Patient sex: F
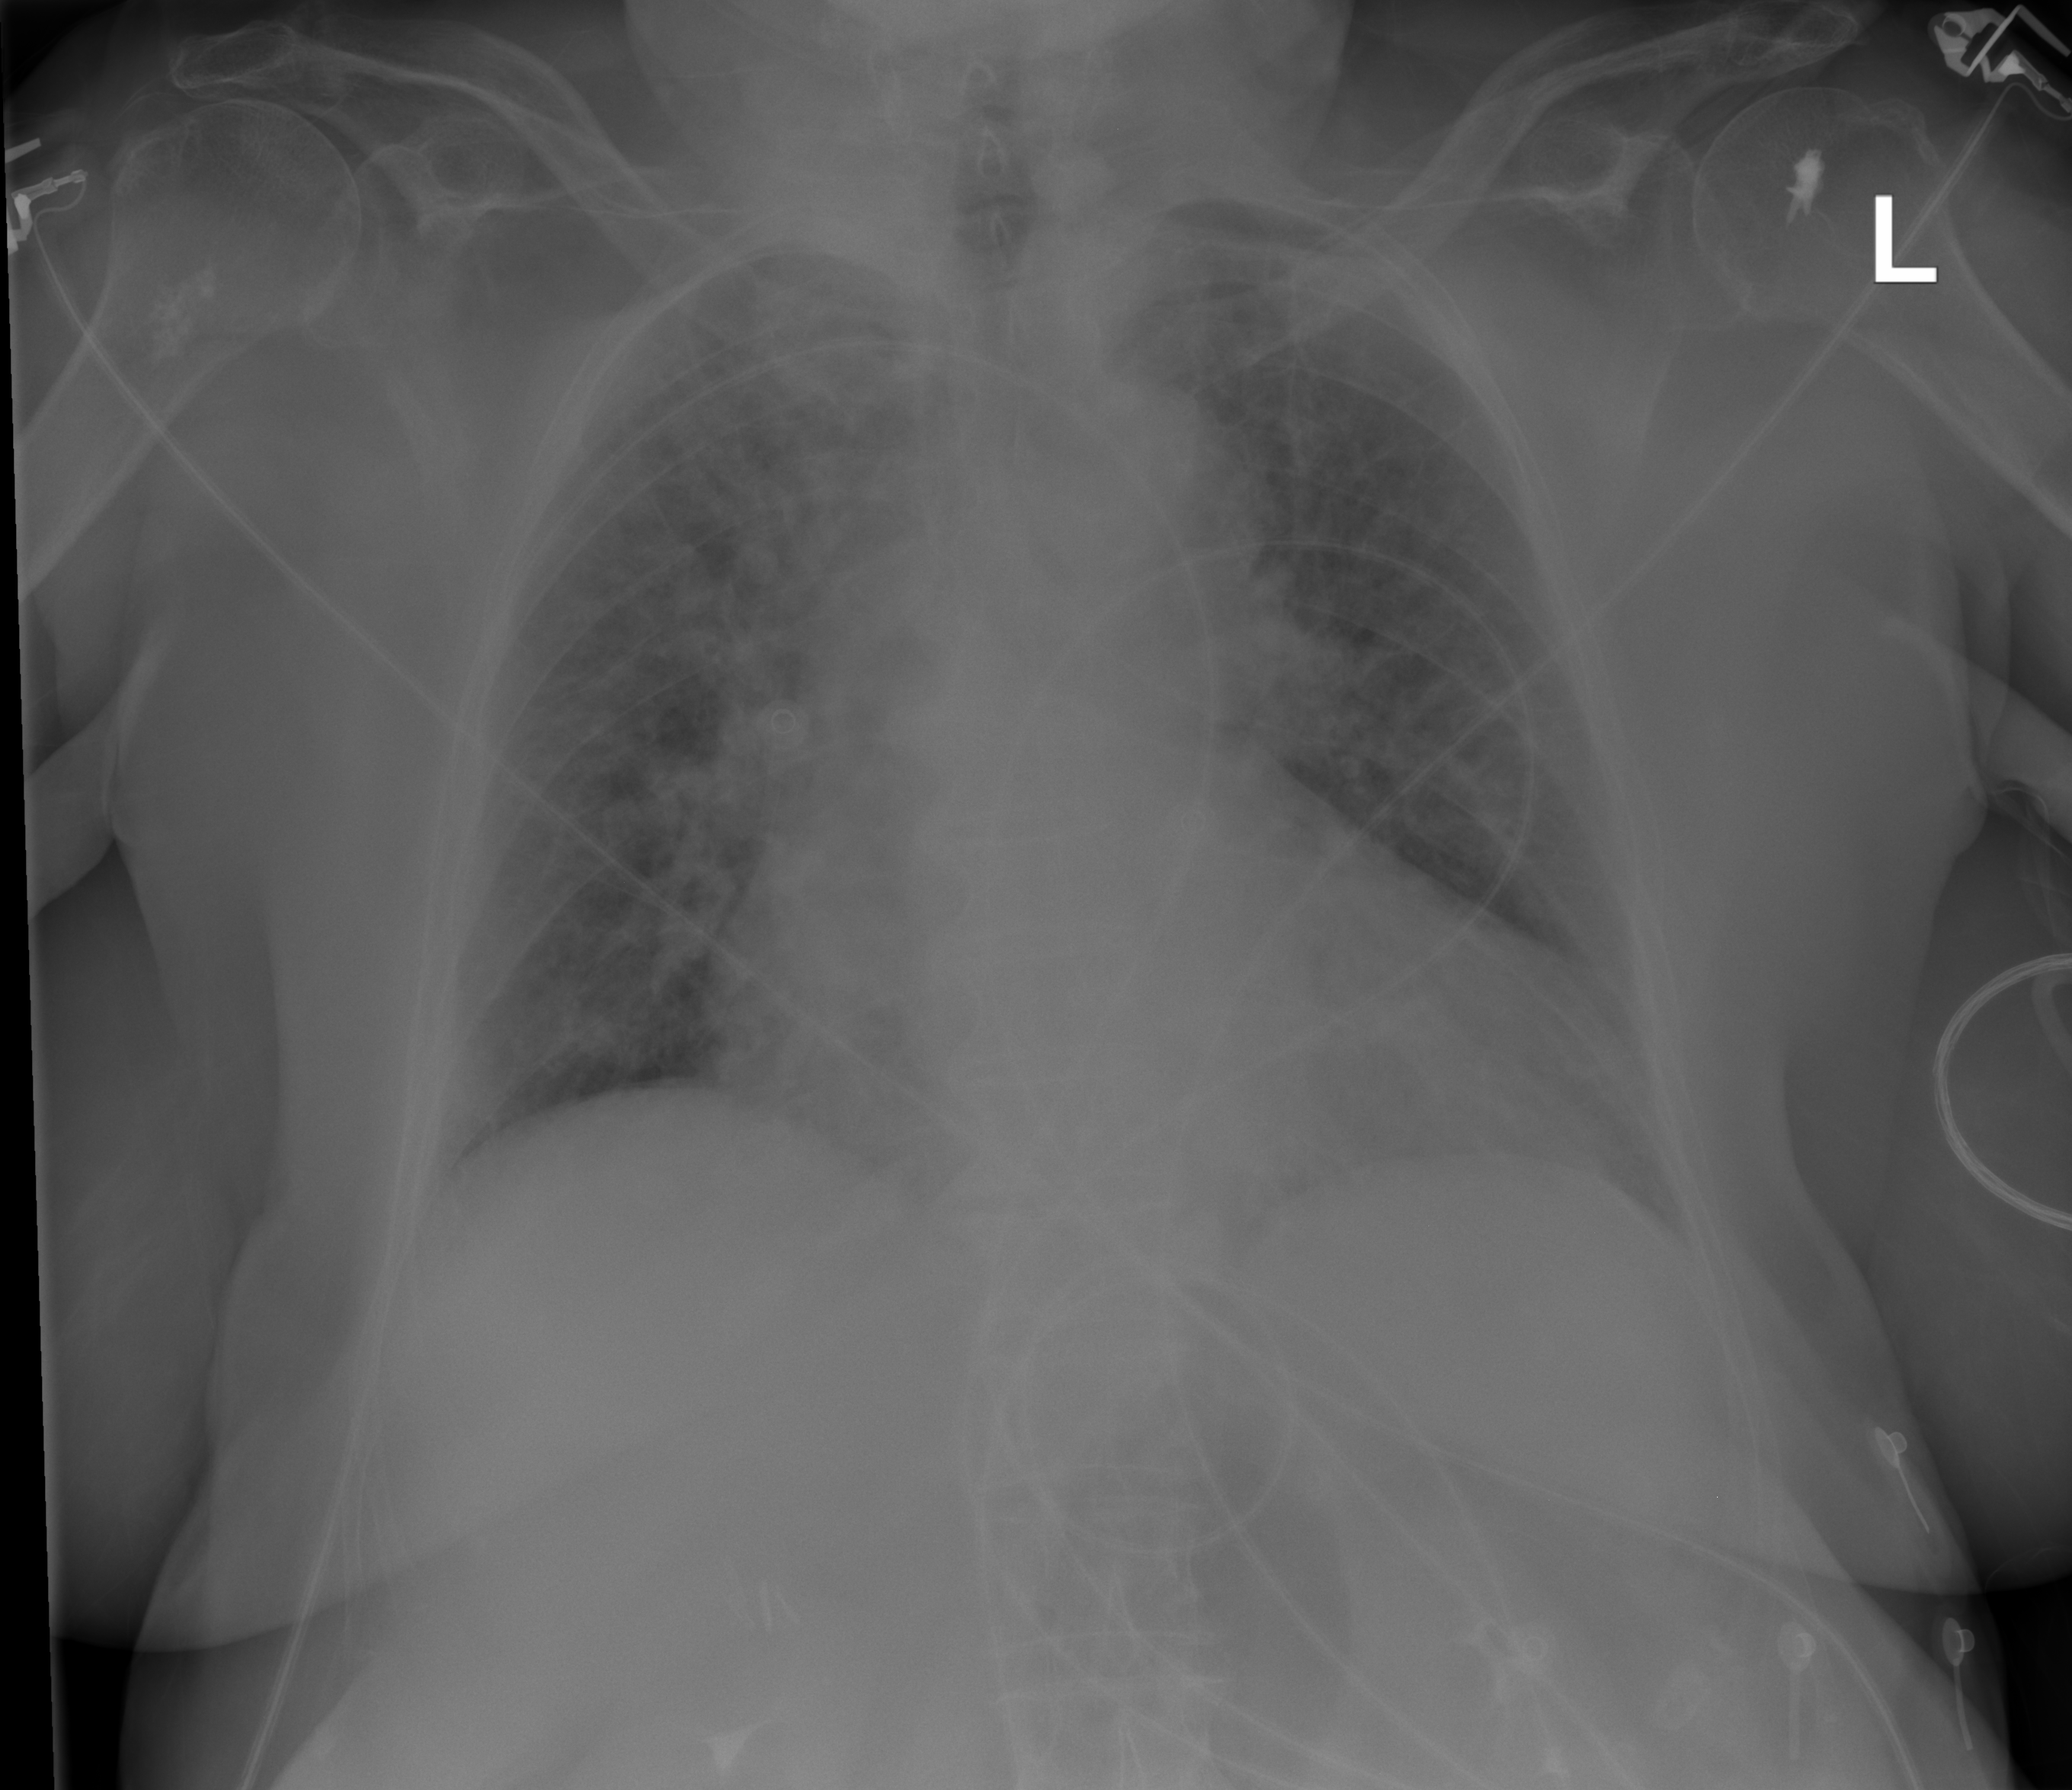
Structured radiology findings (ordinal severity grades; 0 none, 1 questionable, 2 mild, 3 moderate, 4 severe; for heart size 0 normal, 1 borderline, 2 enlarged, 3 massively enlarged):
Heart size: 2
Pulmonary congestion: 3
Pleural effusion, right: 0
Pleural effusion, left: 0
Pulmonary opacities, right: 1
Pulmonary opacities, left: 0
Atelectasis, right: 2
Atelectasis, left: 2